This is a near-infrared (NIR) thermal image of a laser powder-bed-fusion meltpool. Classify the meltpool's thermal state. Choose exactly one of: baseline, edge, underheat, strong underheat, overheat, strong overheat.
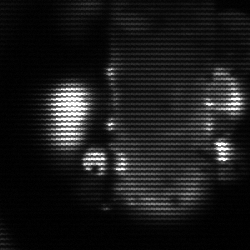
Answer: strong underheat